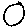
Label: circle